Узкий пучок света падает нормально на стеклянный шарик радиуса $R$ с показателем преломления $n$. На расстоянии $r$ от центра пучок рассевается равномерно по всем направлениям на маленьком воздушном пузырьке, образовавшемся при изготовлении шарика.
Какая часть рассеянного пузырьком света выйдет из шарика? Потерями света в стекле пренебречь. Примечание. Телесный угол, образуемый конусом с углом $2\beta$ при вершине, равен $\Omega=2\pi(1-\cos\beta)$.
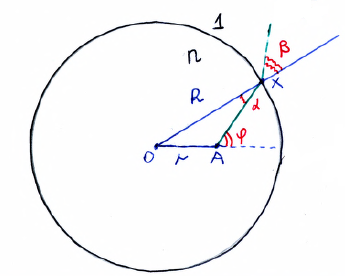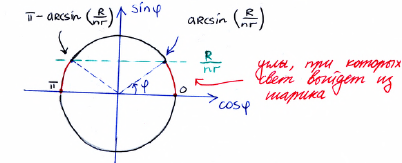
Решение: По закону Снеллиуса $n \sin \alpha=\sin \beta$.Чтобы луч света вышел из стеклянного шара, необходимо и достаточно $n \sin \alpha \leqslant 1$, т.е. $\sin \alpha \leqslant \frac{1}{n}$.По теореме синусов в $\Delta OAX$: $$\frac{O X}{\sin \angle O A X}=\frac{O A}{\sin \angle O X A} \\\frac{R}{\sin \varphi}=\frac{r}{\sin \alpha} \\\sin \varphi=\frac{R}{r} \sin \alpha \\\sin \alpha \leqslant \frac{1}{n} \Leftrightarrow \sin \varphi \leqslant \frac{R}{n r} .$$Далее возможны два случая.1) $\frac{R}{n r} \geqslant 1$. В этом случае неравенство выполняется при всех $\varphi$ и весь свет выйдет из стеклянного шара.2) $\frac{R}{n r} < 1$. В этом случае уравнение равносильно: $$\varphi \in\left[0 ; \arcsin \frac{R}{n r}\right] \cup\left[\pi-\arcsin \frac{R}{n r} ; \pi\right] .$$  Каждому отрезку соответствует конус с углом $2 \arcsin \frac{R}{n r}$ при вершине.Одному такому конусу соответствует телесный угол $\Omega=2 \pi\left(1-\cos \left(\arcsin \left(\frac{R}{n r}\right)\right)=2 \pi\left(1-\sqrt{1-\frac{R^2}{n^2 r^2}}\right) .\right.$Доля вышедшего света $$\eta=\frac{4 \pi-2 \Omega}{4 \pi}=\left(1-\sqrt{1-\frac{R^2}{n^2 r^2}}\right)$$$4\pi$ — полный телесный угол.
Ответ: При $\frac{R}{n r} \geqslant 1$ выйдет весь свет, а при $\frac{R}{n r} < 1$ выйдет доля света $\eta=\left(1-\sqrt{1-\frac{R^2}{n^2 r^2}}\right).$
Темы:
T, Оптика, Геометрическая оптика, Преломление, Всероссийские